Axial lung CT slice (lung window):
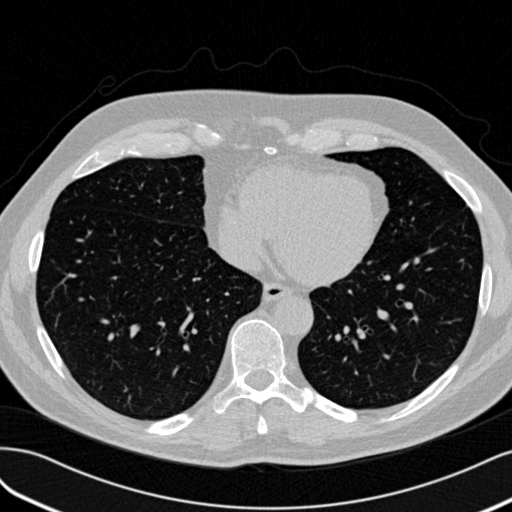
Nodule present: no